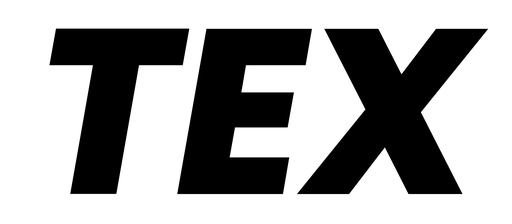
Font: Poppins-ExtraBoldItalic